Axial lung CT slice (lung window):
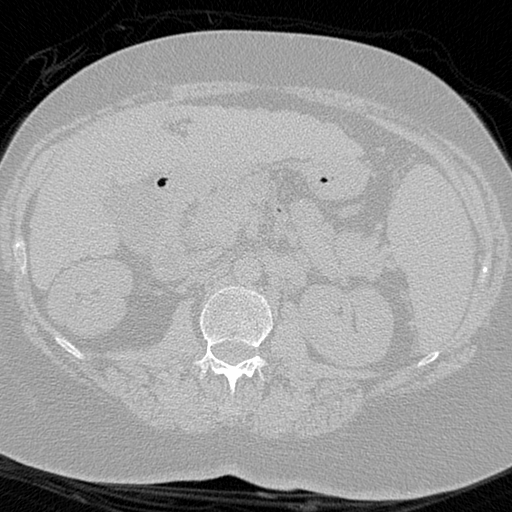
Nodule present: no